Question: I want to create a random string of length m*j where m=4,j=3 for example.
I did this
'''
static const char alphanum[] = "ABCDEFGHIJKLMNOPQRSTUVWXYZ";
return alphanum[rand() % stringLength]
'''
I kept the stringlength=3 so that the returned value consists of only first three alphabets (A,B,C) in a random order of length 20
What I want to do now is to have a random string which has A only 3 times B only 4 times and C only 3 times.
How to apply these constraints?
Counters?
Hi,
I did something similar as suggested in the answer. Here is the Code
'''
static const char alphanum[] = "ABCDEFGHIJKLMNOPQRSTUVWXYZ";
//Function which generates a random character
char GetRandom(int Position){
return alphanum[rand() % Position];
}
//******************************************************************************
// MAIN
//******************************************************************************
int main()
{
//Assuming a 3 machines 3 jobs scenario. So chromosome
int Jobs=4;
int Machines=3;
int ChromLength=Jobs*Machines;
int StringLength=Jobs;
int Counter[Jobs],i;
char C;
char Chromosome[(ChromLength-1)];
//Seeding
srand(time(0));
//Init array
for(int Cnt=0;Cnt<Jobs;Cnt++)
Counter[Cnt]=0;
//Test
//Fill the array
for(i=0;i<ChromLength;)
{
//Get the Character
C=GetRandom(StringLength);
cout<<"Char:"<<C<<endl;
//Check which character is returend
for(int j=0;j<StringLength;j++)
{
if(C==alphanum[j])
{
Counter[j]++;
cout<<"I am in J "<<j<<" Char:"<<C<<endl;
if(Counter[j]==Jobs)
break;
else
{
Chromosome[i]=C;
cout<<"I:"<<i<<endl;
i++;
}
}
}
}
cout<<Chromosome;
return 0;
}
'''
But the output is having some trailing characters can't understand what they are
Here is a screenshot

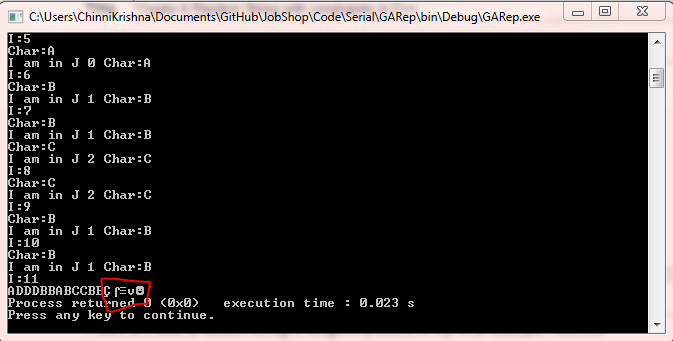
Answer: I recently needed to do something like that, so I came up with this:
'''
#include <iostream>
#include <random>
#include <vector>
#include <cctype>
#include <algorithm>
'''
First we have the function that returns a random char.
'''
unsigned seed1 = std::chrono::system_clock::now().time_since_epoch().count();
/* or try this:
std::random_device rd;
auto seed1= rd();
*/
std::minstd_rand0 g1 (seed1);
static const std::string alphabet = "ABCDEFGHIJKLMNOPQRSTUVWXYZ";
std::uniform_int_distribution<int> dist(0, alphabet.size()-1);
char get_random_char() {
return alphabet[dist(g1)];
}
'''
Then this function gets random chars and rejects those that do not match the predicate. The loop stops when all characters satisfy the predicate.
'''
template <class Pred>
std::string generate_string(int length, Pred pred) {
int index = 0;
std::string final = "";
while (true) {
char current = get_random_char();
if (!pred(index, current)) continue;
final += current;
index++;
if (index >= length) break;
}
return final;
}
'''
Our predicate here is passed in as a lambda. For simplicity, I count the number of times A, B and C have already showed up and return false if the current character is any one of them and the count is too high.
'''
int main() {
int A_count = 0;
int B_count = 0;
int C_count = 0;
std::cout << generate_string(20, [&] (int i, char c) {
if (c == 'A') A_count++;
if (c == 'B') B_count++;
if (c == 'C') C_count++;
if (A_count > 3 && c == 'A') return false;
if (B_count > 4 && c == 'B') return false;
if (C_count > 3 && c == 'C') return false;
return true;
});
return 0;
}
'''
And a sanity check:
'''
std::string test = generate_string(1000, [&] (int i, char c) {
if (c == 'A') A_count++;
if (c == 'B') B_count++;
if (c == 'C') C_count++;
if (A_count > 3 && c == 'A') return false;
if (B_count > 4 && c == 'B') return false;
if (C_count > 3 && c == 'C') return false;
return true;
});
std::cout << "A Count: " << std::count(test.begin(), test.end(), 'A') << std::endl;
std::cout << "B Count: " << std::count(test.begin(), test.end(), 'B') << std::endl;
std::cout << "C Count: " << std::count(test.begin(), test.end(), 'C') << std::endl;
'''
Outputs:
'''
A Count: 3
B Count: 4
C Count: 3
'''